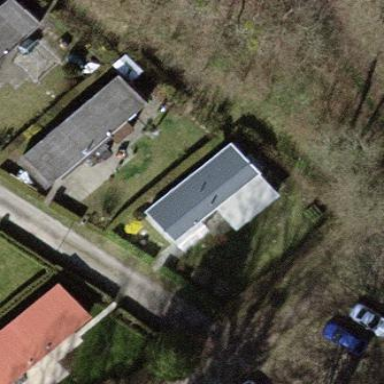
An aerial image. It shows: Static caravan.